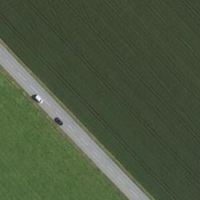
EUNIS habitat code: 52
Species observed at this site:
Quercus robur